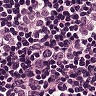
Metastatic tissue present: yes